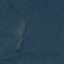
Land use / land cover: Forest